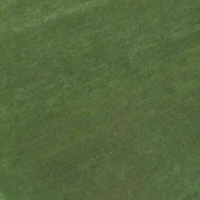
EUNIS habitat code: 52
Species observed at this site:
Fagus sylvatica